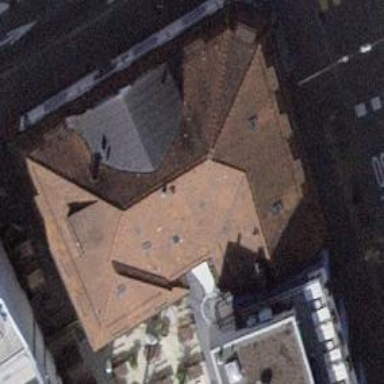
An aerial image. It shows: Apartment building with hipped roof.